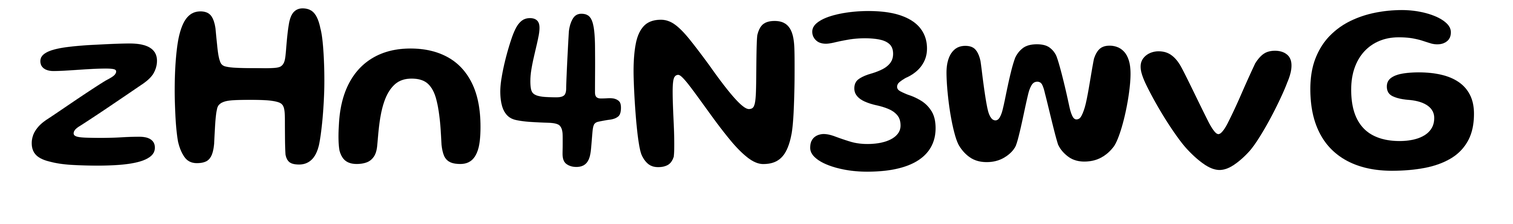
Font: Gluten_Medium